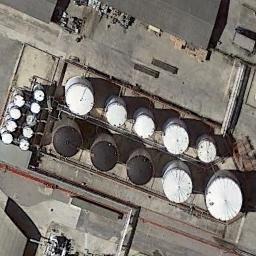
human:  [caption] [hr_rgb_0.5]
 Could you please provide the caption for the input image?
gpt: There are many neatly arranged storage tanks and many cars in the factory .

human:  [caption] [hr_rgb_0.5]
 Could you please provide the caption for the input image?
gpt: There are two rows of storage tanks on each open lot .

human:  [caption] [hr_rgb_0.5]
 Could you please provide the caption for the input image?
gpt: There are many white and black storage tanks on the bare land .

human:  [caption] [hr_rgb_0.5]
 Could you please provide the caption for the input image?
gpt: There are many storage tanks of different sizes .

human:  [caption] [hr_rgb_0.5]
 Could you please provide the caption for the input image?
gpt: There are some storage tanks of different sizes .